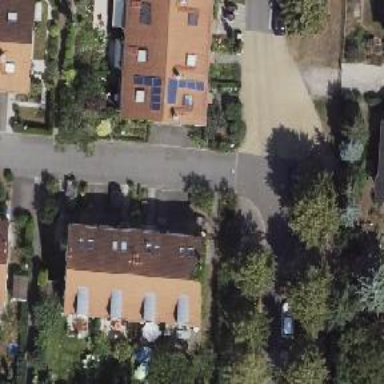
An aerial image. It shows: Asphalt road in living street.